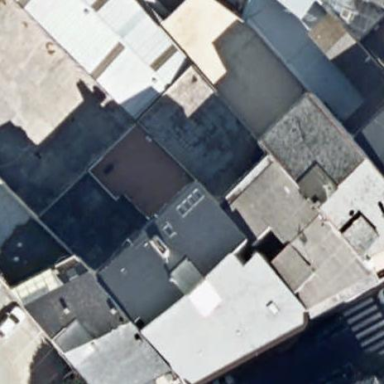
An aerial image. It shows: Warehouse building.